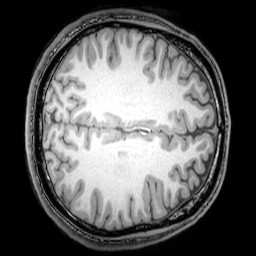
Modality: T1w
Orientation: axial
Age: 21
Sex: male
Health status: healthy
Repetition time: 0.081 s
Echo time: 0.037 s